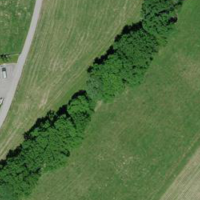
EUNIS habitat code: 52
Species observed at this site:
Buteo buteo